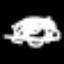
Label: airplane